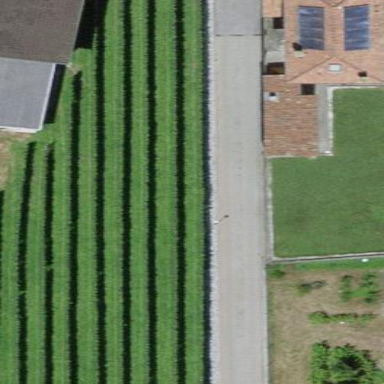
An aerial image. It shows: Vineyard where grapes are grown.